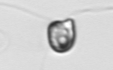
Label: flagellate_morphotype1